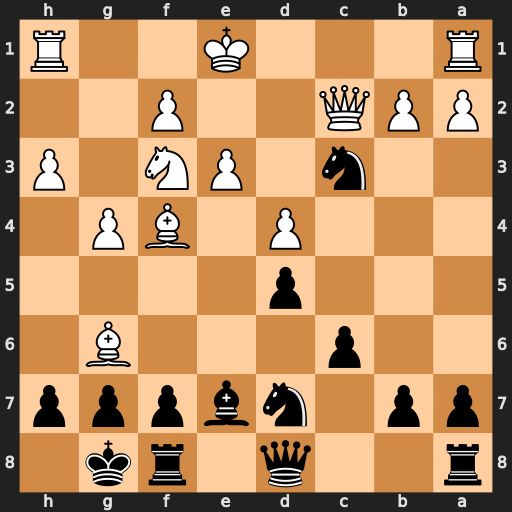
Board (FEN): r2q1rk1/pp1nbppp/2p3B1/3p4/3P1BP1/2n1PN1P/PPQ2P2/R3K2R
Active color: b
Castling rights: KQ
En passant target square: -
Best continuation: fxg6 bxc3 g5